Interaction volume radius: 5 \u00c5
Interaction volume height: 10 \u00c5
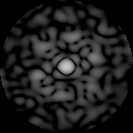
Disorder parameter: 0.8451